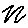
Label: zigzag